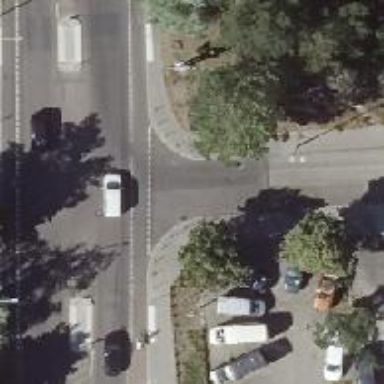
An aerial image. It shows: Road with "give way" sign.